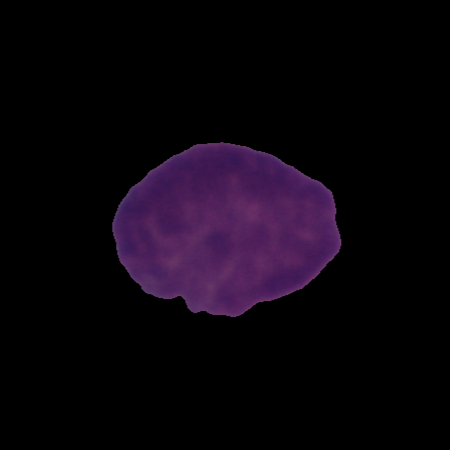
Label: cancer